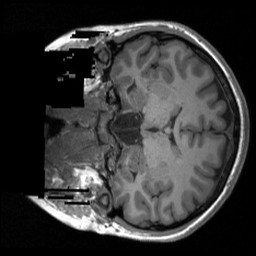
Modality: T1w
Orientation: coronal
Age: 22
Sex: female
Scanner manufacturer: siemens
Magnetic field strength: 3 T
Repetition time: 1.9 s
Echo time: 0.00232 s